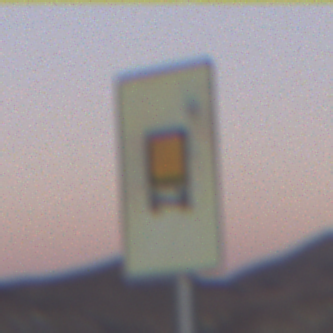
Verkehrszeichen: KennzeichnungspflichtigeFahrzeugeGefaehrlicheGueterOhnePfeilsymbol
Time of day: Dusk
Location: Outdoor (Nature)
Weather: Clear
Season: NotSpecified
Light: Natural